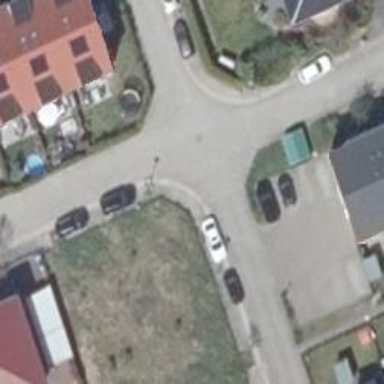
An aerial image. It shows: Living street.